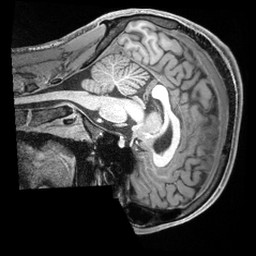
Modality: T1w
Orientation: sagittal
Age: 21
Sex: male
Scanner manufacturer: siemens
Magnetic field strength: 3 T
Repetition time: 2.4 s
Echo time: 0.00226 s